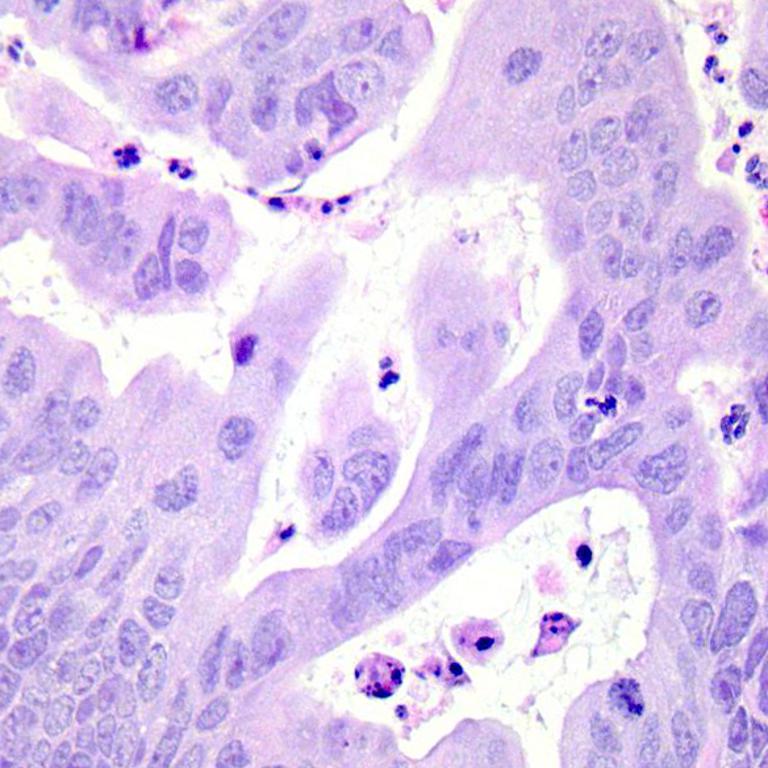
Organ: colon
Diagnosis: adenocarcinomas